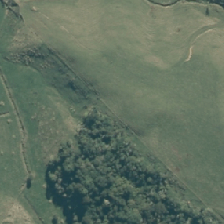
Land cover: indigenous_forest